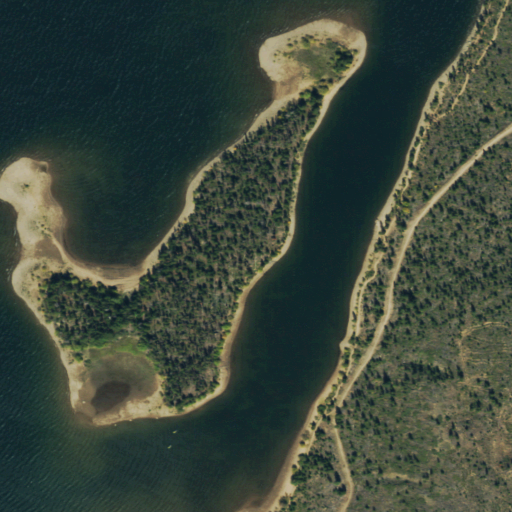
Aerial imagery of island in Colorado named Fishhook Island containing open water, evergreen forest, herbaceous wetlands, grassland, and shrub